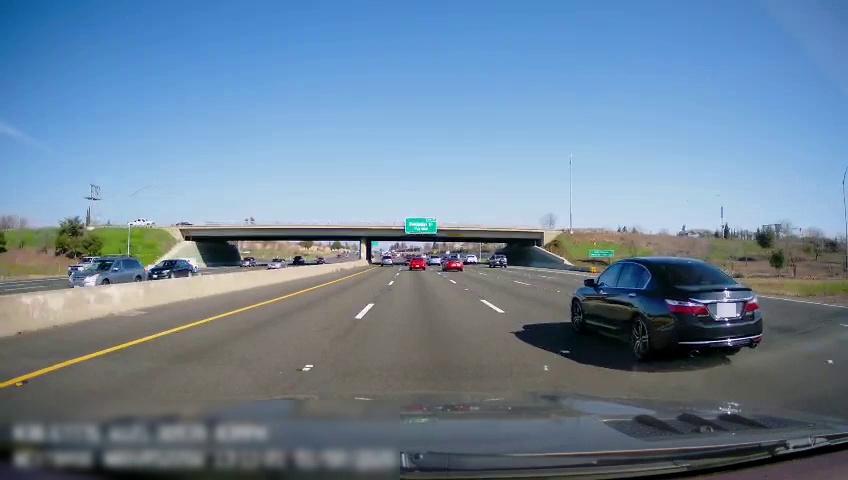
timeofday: Day
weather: Sunny
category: Drivable Space
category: Drivable Space
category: Vehicles | SUV
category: Vehicles | Truck
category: Vehicles | Car
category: Vehicles | Car
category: Vehicles | Car
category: Vehicles | SUV
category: Vehicles | Car
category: Vehicles | Car
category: Vehicles | Car
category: Vehicles | Car
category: Vehicles | SUV
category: Vehicles | SUV
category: Vehicles | SUV
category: Vehicles | SUV
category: Vehicles | Truck
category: Vehicles | Truck
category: Lanes | Alternate Lane
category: Lanes | Current Lane
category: Lanes | Current Lane
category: Lanes | Alternate Lane
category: Lanes | Opposite Lane
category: Lanes | Alternate Lane
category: Lanes | Alternate Lane
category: Traffic | Signs
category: Traffic | Signs